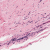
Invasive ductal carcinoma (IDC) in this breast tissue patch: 0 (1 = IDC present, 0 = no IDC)